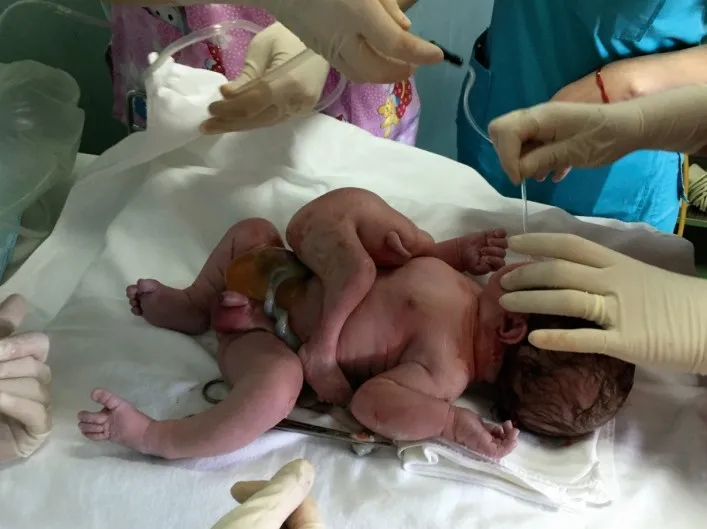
Asymmetric conjoined twins.
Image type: medical_photograph (skin_photograph)